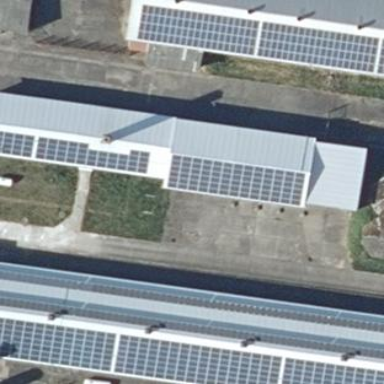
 generating electricity through photovoltaic methods."